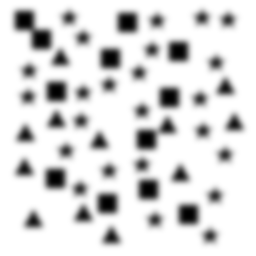
Squares: 12
Triangles: 12
Stars: 24
Total shapes: 48